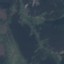
Label: HerbaceousVegetation